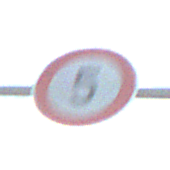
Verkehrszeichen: Geschwindigkeit5
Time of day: MorningAfternoon
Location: Outdoor (Urban)
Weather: PartlyCloudy
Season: NotSpecified
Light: Natural